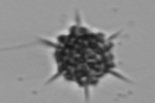
Label: Dictyocha